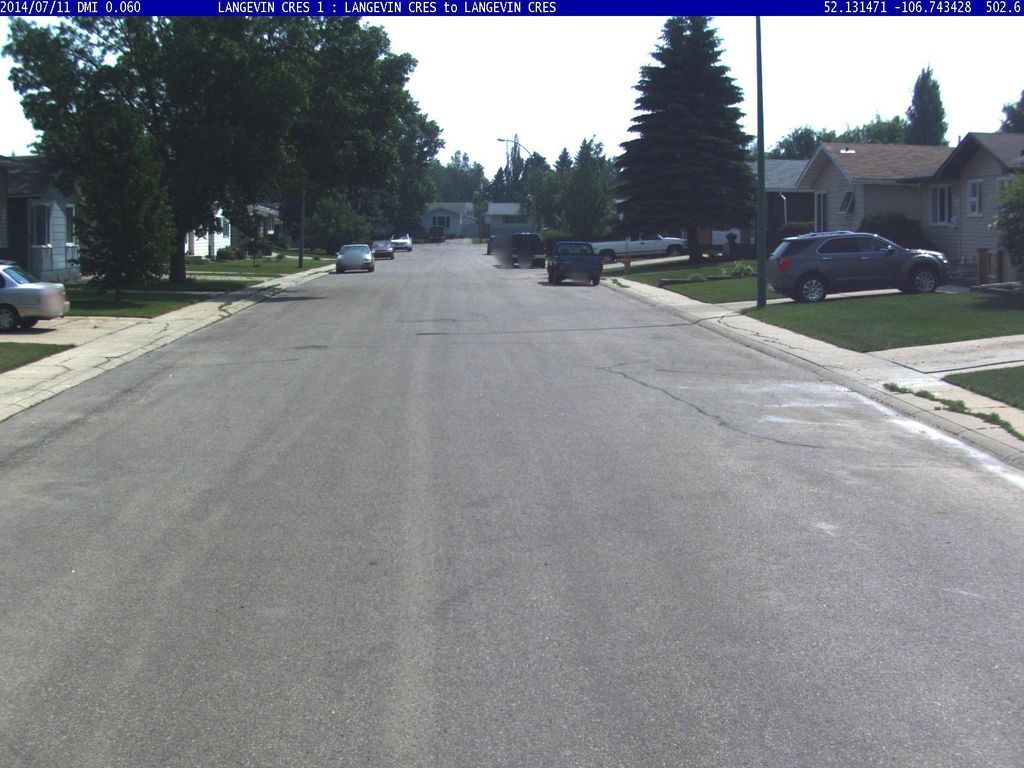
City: saskatoon